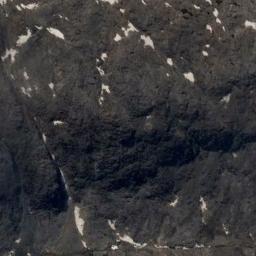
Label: mountain